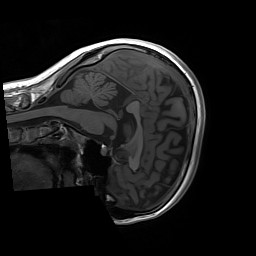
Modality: T1w
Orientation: sagittal